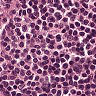
Metastatic tissue present: no